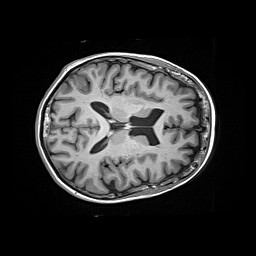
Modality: T1w
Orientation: axial
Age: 61
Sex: female
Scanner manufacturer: siemens
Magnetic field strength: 3 T
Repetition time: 2.2 s
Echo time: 0.00245 s